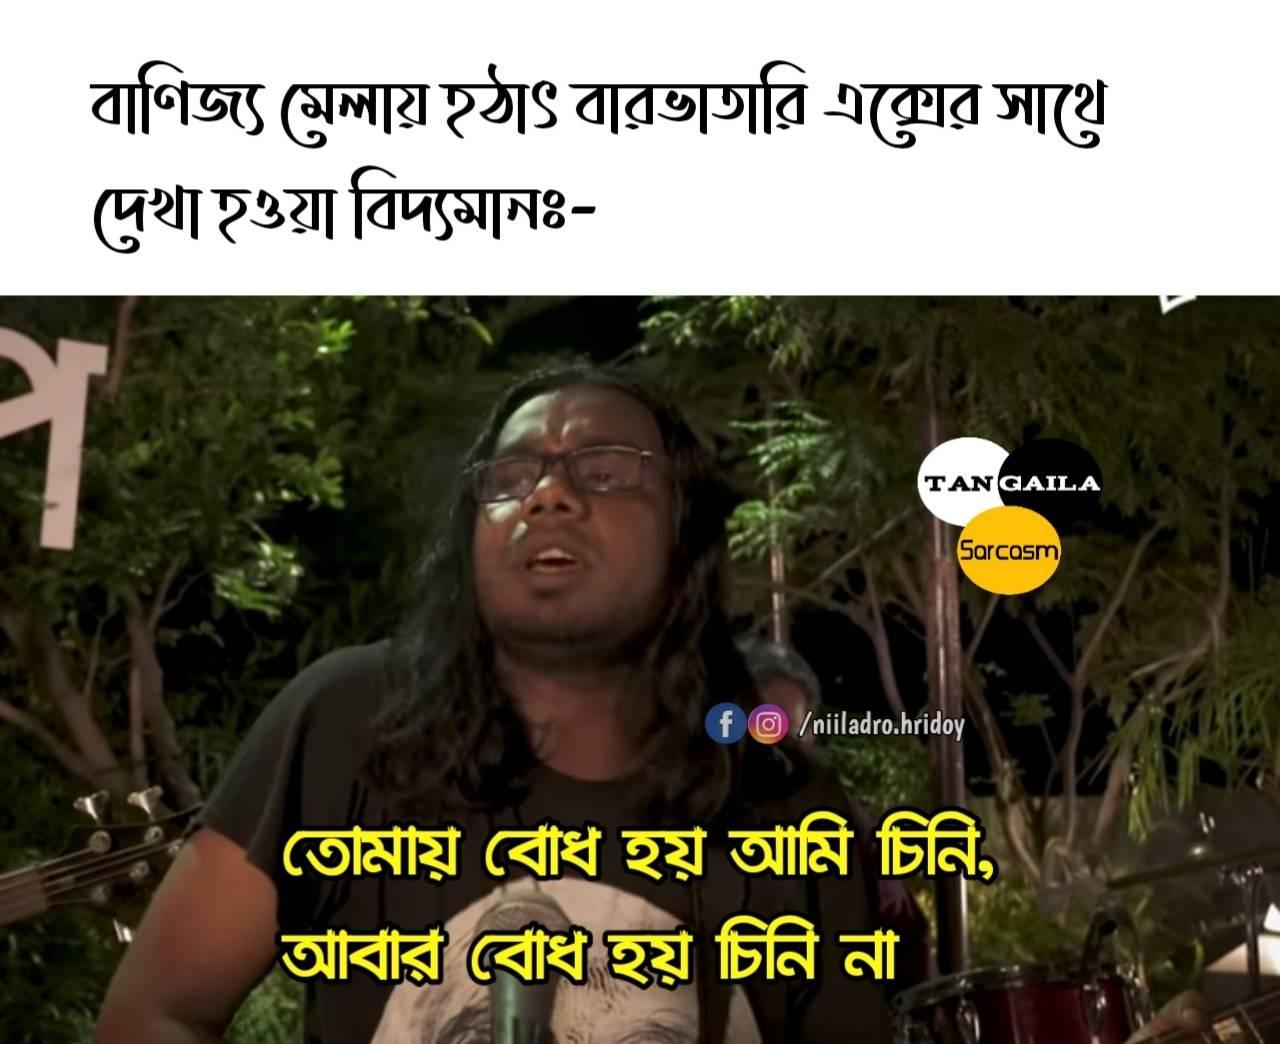
Text: বাণিজ্য মেলায় হঠাৎ বারভাতারি এক্সের সাথে দেখা হওয়া বিদ্যমানঃ- তোমায় বোধ হয় আমি চিনি, আবার বোধ হয় চিনি না
Label: Hate
Hate category: Personal Offence
Targeted group: Individual